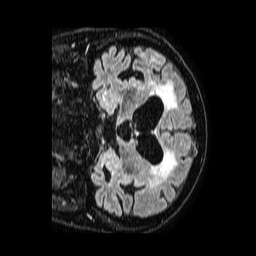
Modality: FLAIR
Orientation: coronal
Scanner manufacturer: philips
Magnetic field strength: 1.5 T
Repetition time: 4.8 s
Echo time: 0.3 s